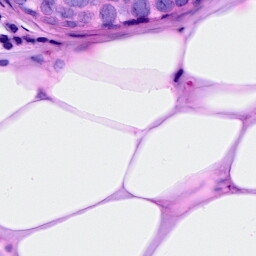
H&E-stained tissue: Breast